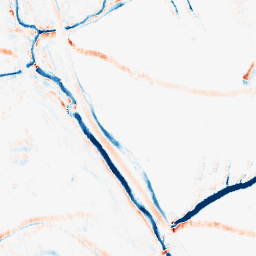
Category: morphological
Decomposition family: morphological_rect
Decomposition parameters: operation: average
width: 5
height: 10
Upsampling method: sinc_hamming
Upsampling parameters: scale: 2
kernel_size: 8
Upsampling scale: 2